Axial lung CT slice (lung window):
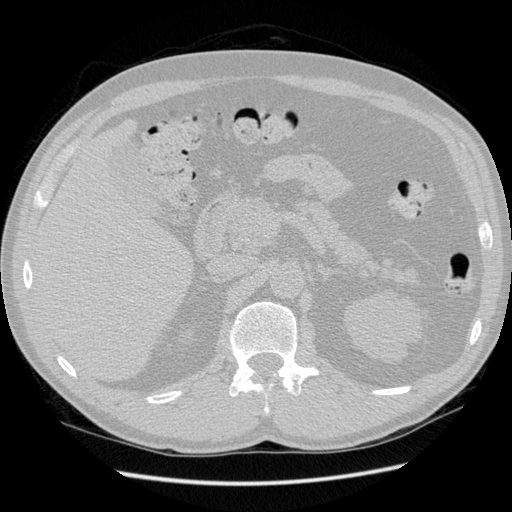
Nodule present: no